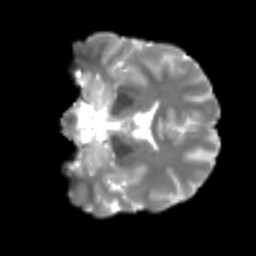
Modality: T2w
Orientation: coronal
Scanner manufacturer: siemens
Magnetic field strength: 3 T
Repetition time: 4 s
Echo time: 0.0594 s